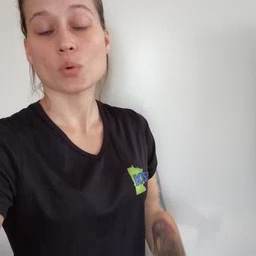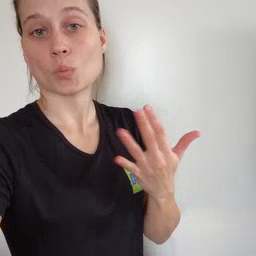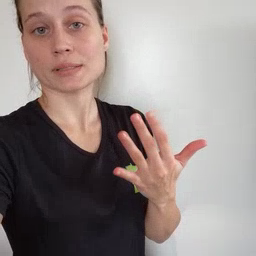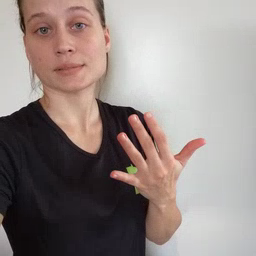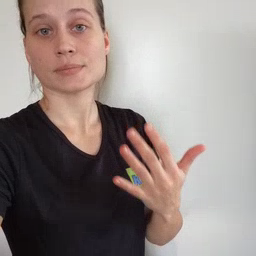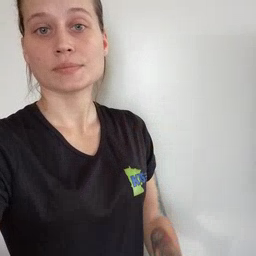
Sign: wait